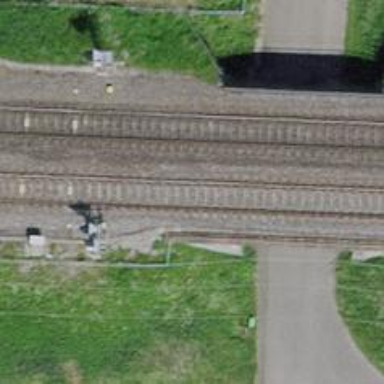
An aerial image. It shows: Railway bridge with electrified tracks and single rail.